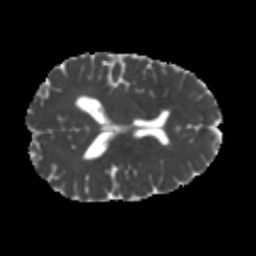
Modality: MD
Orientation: axial
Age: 25
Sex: male
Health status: healthy
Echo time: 0.074 s